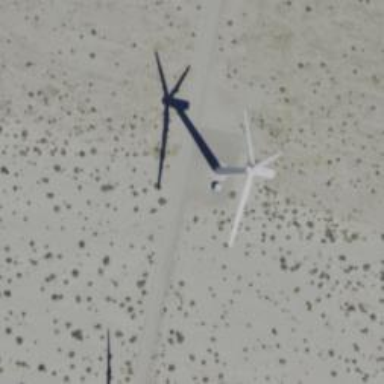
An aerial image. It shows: Wind generator powered by horizontal axis wind turbine.